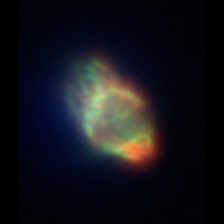
Taxon: Ciliates
Group: Other